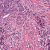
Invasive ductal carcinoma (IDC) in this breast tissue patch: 1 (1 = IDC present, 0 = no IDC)